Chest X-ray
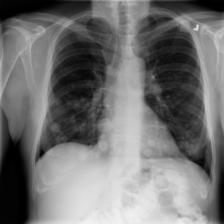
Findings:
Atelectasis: negative
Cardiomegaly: negative
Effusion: negative
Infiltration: negative
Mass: positive
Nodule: negative
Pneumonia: negative
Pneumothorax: negative
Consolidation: negative
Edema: negative
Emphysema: negative
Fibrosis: negative
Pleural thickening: negative
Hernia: negative